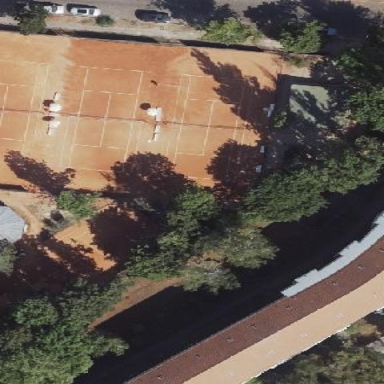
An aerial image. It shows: Tennis pitch with clay surface for leisure sports.